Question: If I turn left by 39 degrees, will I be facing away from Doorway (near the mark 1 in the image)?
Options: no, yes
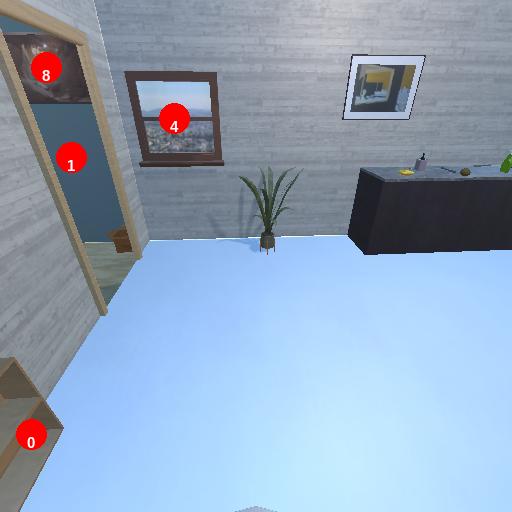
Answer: no